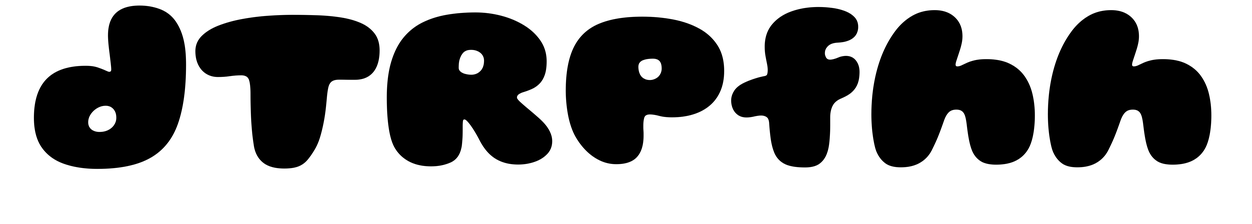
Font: Gluten_Black